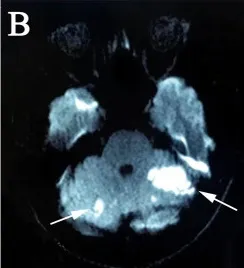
3rd day, diffusion-weighted MRI showed hyperintense foci at the bilateral cerebellum.
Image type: radiology (mri)